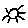
Label: sun